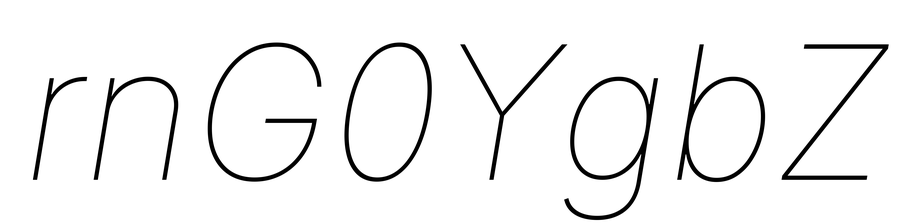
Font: Inter-Italic_Thin_Italic